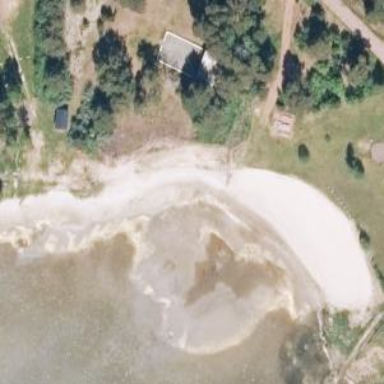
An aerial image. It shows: Sandy beach with natural surface.